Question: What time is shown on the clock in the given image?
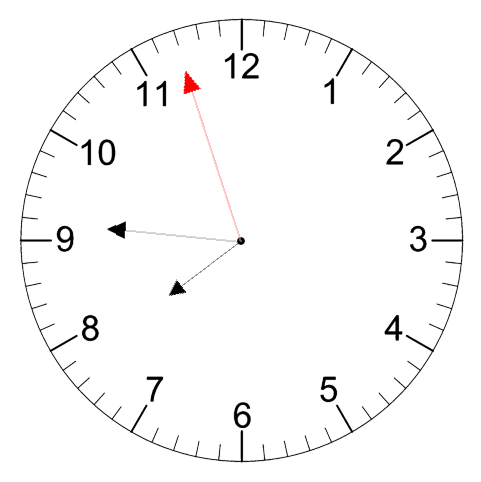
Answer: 07:45:57